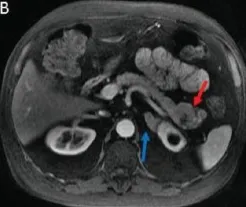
B: magnetic resonance imaging performed in the contrasting T1 sequence.
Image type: radiology (mri)